Aerial crown-view tile of a tropical tree (Barro Colorado Island, Panama), acquired 20250217:
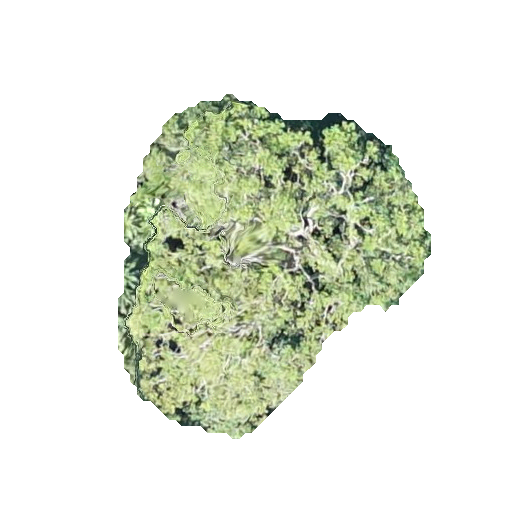
Species: Jacaranda copaia
GBIF accepted scientific name: Jacaranda copaia
Crown area: 108.192 m²